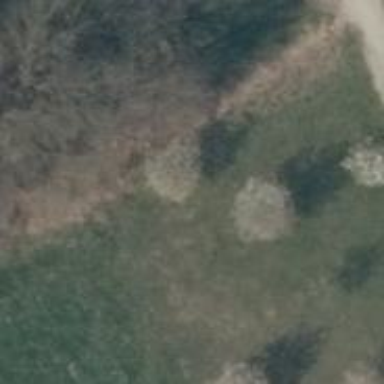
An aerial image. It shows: Broadleaved tree with lush foliage.